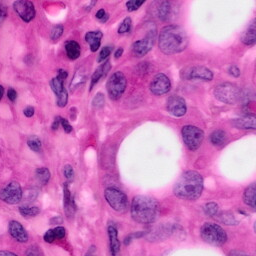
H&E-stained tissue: Pancreatic